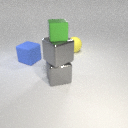
large yellow rubber sphere behind large blue rubber cube